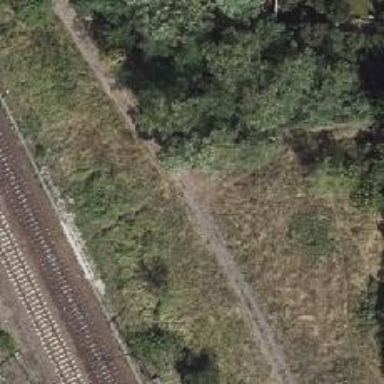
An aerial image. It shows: Grass track road with grade3 tracktype.